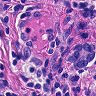
Metastatic tissue present: yes